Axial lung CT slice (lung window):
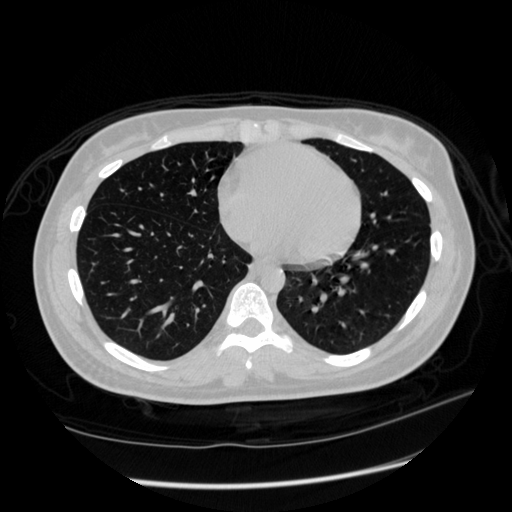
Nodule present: no